Question: I want to select users on my database who are registered before 1 month ago. How I do it? please explain it. Thanks
Here my DB structure

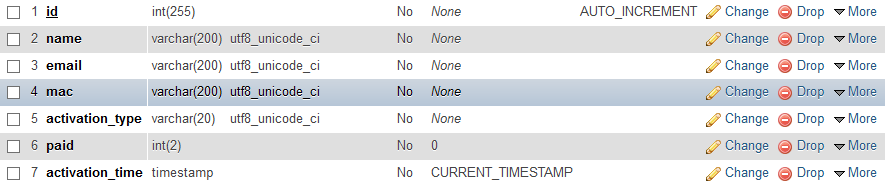
Answer: you need convert timestamp to datetime first.
'''
SELECT * FROM table WHERE FROM_UNIXTIME(activation_time) > DATE_SUB(NOW(), INTERVAL 1 MONTH)
'''